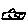
Label: car